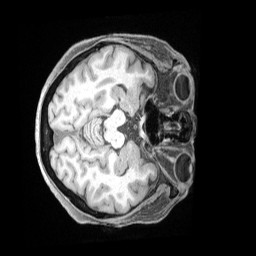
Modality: T1w
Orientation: axial
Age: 65
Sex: female
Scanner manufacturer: siemens
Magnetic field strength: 3 T
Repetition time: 2.5 s
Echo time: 0.00222 s